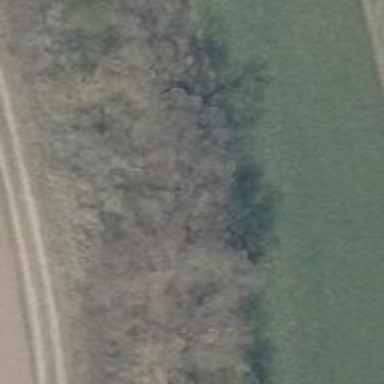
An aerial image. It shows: Row of trees in natural setting.